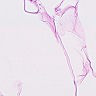
Metastatic tissue present: no